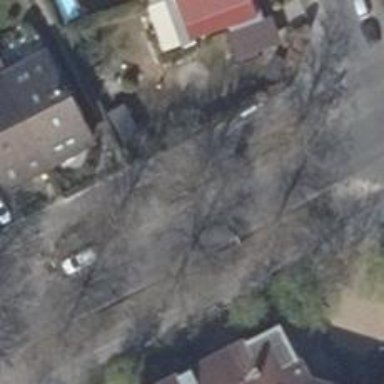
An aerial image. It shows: Deciduous broadleaved tree.